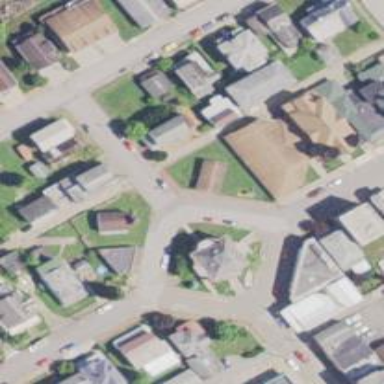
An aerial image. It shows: Neighbourhood with historic district.